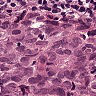
Metastatic tissue present: yes